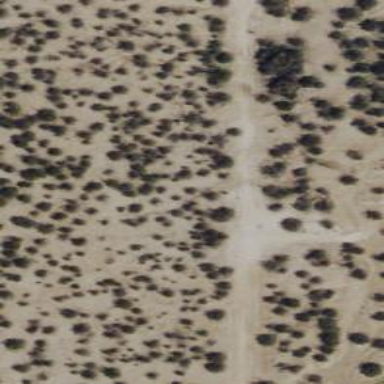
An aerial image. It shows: Historic grade4 track road.